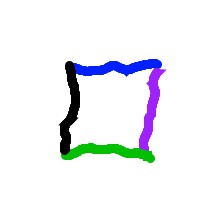
Shape: square